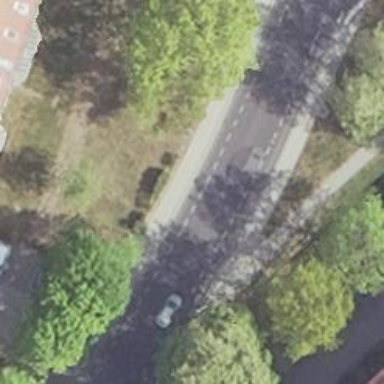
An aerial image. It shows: Secondary road with asphalt surface. There are separate sidewalks on both sides and lane for cyclists on both sides.